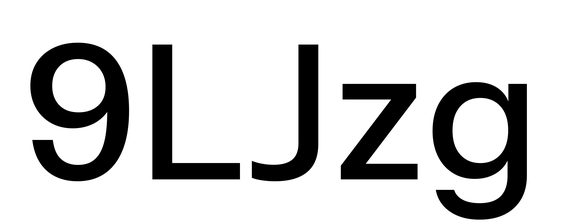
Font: InstrumentSans_Medium